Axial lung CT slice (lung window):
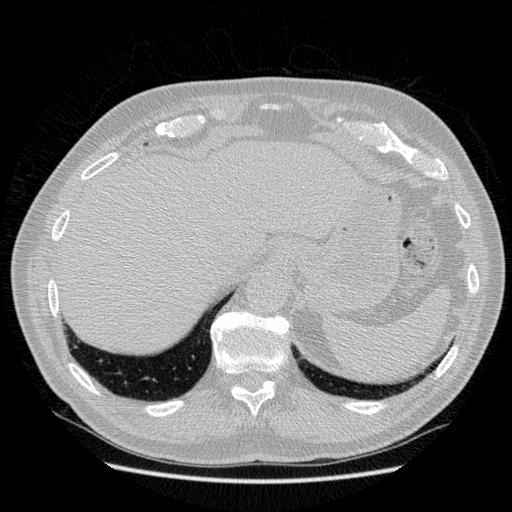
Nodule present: no